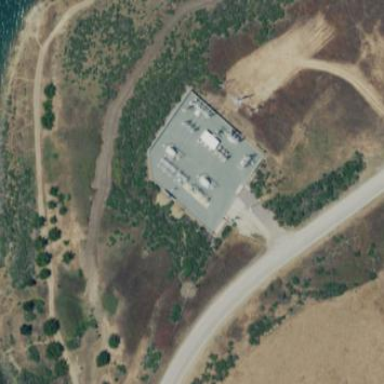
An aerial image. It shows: Power substation enclosed by fence.